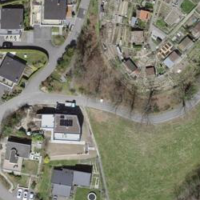
EUNIS habitat code: 53
Species observed at this site:
Tanacetum parthenium
Raphanus raphanistrum